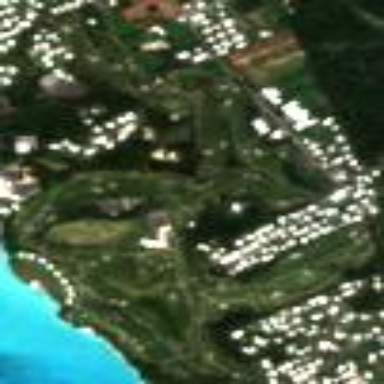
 perfect for leisure and sport activities."